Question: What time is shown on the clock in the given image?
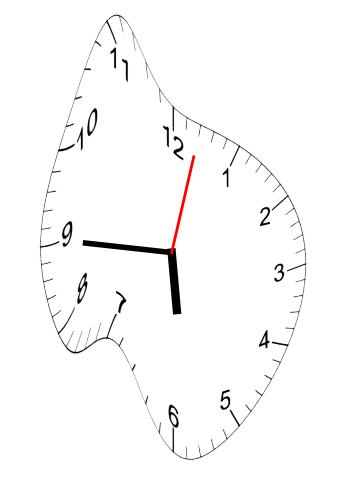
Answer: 05:45:02